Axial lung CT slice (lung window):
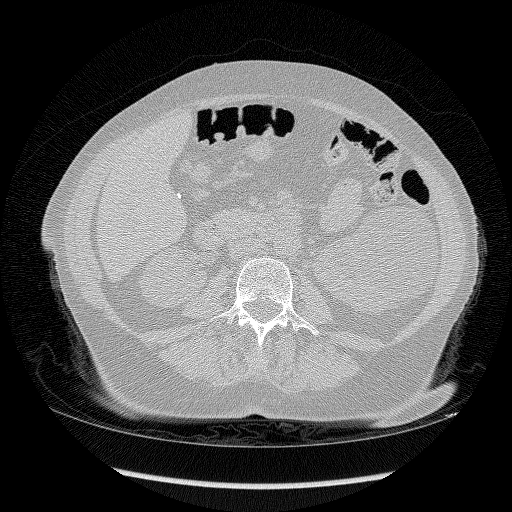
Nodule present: no